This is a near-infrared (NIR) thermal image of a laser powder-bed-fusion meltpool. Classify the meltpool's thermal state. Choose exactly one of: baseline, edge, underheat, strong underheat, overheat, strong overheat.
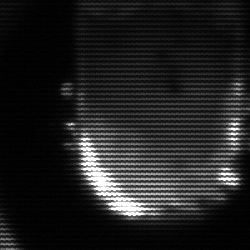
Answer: baseline